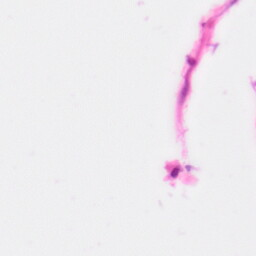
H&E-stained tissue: Colon